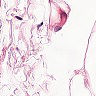
Metastatic tissue present: no